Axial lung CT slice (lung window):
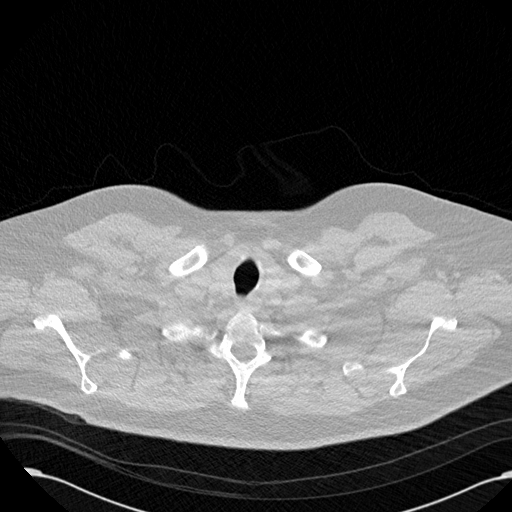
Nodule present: no